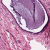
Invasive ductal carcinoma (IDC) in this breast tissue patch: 0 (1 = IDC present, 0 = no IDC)